Question: I have the following SQL query;
'''
SELECT DISTINCT
Contacts.ContactId,
ROUND(SUM(LandingDetails.Quantity * LandingDetails.UnitPrice), 2) AS Owed,
SocietyMemberships.WeeklyDeductionRate,
SocietyMemberships.FromMinimumReturn,
Deductions.DeductionRate
FROM
dbo.LandingDetails
INNER JOIN
dbo.LandingHeaders ON LandingDetails.LandingId = LandingHeaders.LandingId
INNER JOIN
dbo.Vessels ON LandingHeaders.VesselId = Vessels.VesselId
INNER JOIN
dbo.Contacts ON Vessels.OwnerId = Contacts.ContactId
INNER JOIN
dbo.SocietyMemberships ON Contacts.SocietyId = SocietyMemberships.SocietyId
INNER JOIN
dbo.Deductions ON Vessels.DeductionId = Deductions.DeductionId
WHERE
LandingHeaders.Posted = 0
GROUP BY
Contacts.ContactId,
SocietyMemberships.WeeklyDeductionRate,
SocietyMemberships.FromMinimumReturn,
Deductions.DeductionRate
'''
Which produces the following table as its output;

I need some advice as to how I can add one further column to the output table which for the sake of argument we'll call 'TotalDeductions'.
If we take the first row of the table as an example Total deductions would be calculated by taking a percentage (from the DeductionRate column), in this case 1.5%, of the owed column. If after removing that 1.5% from the total of the owed column and removing the sum in the WeeklyDeductionRate, in this case 10.0, one is left with a sum that is at least 110 then the WeeklyDeductionRate can be taken. If however the sum were to be below 110 after the WeeklyDeductionRate were removed then it should not be removed.
I'm sure that this can be done in SQL, just not sure where to start.
NB Although in the table of returned data shown all of the Columns 'WeeklyDeductionRate', 'FromMinimumReturn' and 'DeductionRate' show the same figures they can vary, so 'hard coding' figures isn't an option.
Thanks
EDIT
The database platform is SQL Server (either 2012 or 2014). As an example of what I would really like to end up with , and again taking the first row as an example I'd like to have a result set that reads:
'''
ContactId Owed TotalDeductions
39 <PHONE> 34.14
'''
where total deductions is made up of 1609.39 * 1.5% which = 24.14 plus 10 as the total 34.14 when deducted from 1609.39 would leave a balance of at least 110.
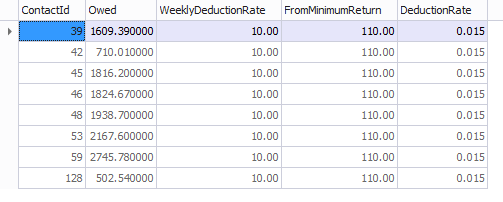
Answer: I think adding the following case expression to your select statement should do it:
'''
CASE WHEN
SUM(LandingDetails.Quantity * LandingDetails.UnitPrice)
-
SUM(LandingDetails.Quantity * LandingDetails.UnitPrice) * DeductionRate + WeeklyDeductionRate
> FromMinimumReturn
THEN SUM(LandingDetails.Quantity * LandingDetails.UnitPrice) * DeductionRate + WeeklyDeductionRate
ELSE 0 END
AS TotalDeductions
'''
However, this has a lot of repeating code (the Owed calculation), so I would wrap the original query in a common table expression and do it like this:
'''
WITH cte AS (
<<<your original query here>>> -- I left it out to save space...
)
SELECT
ContactId,
Owed,
WeeklyDeductionRate,
FromMinimumReturn,
DeductionRate,
CASE
WHEN Owed - (Owed * DeductionRate + WeeklyDeductionRate) > FromMinimumReturn
THEN Owed * DeductionRate + WeeklyDeductionRate
ELSE 0 END
AS TotalDeductions
FROM cte
'''
This will return to calculated TotalDeductions if subtracting it from the Owed leaves a result over the FromMinimumReturn else it will return 0 for TotalDeductions.